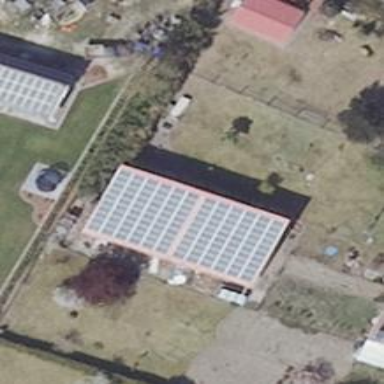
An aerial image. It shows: Building equipped with small solar photovoltaic panel for generating electricity.